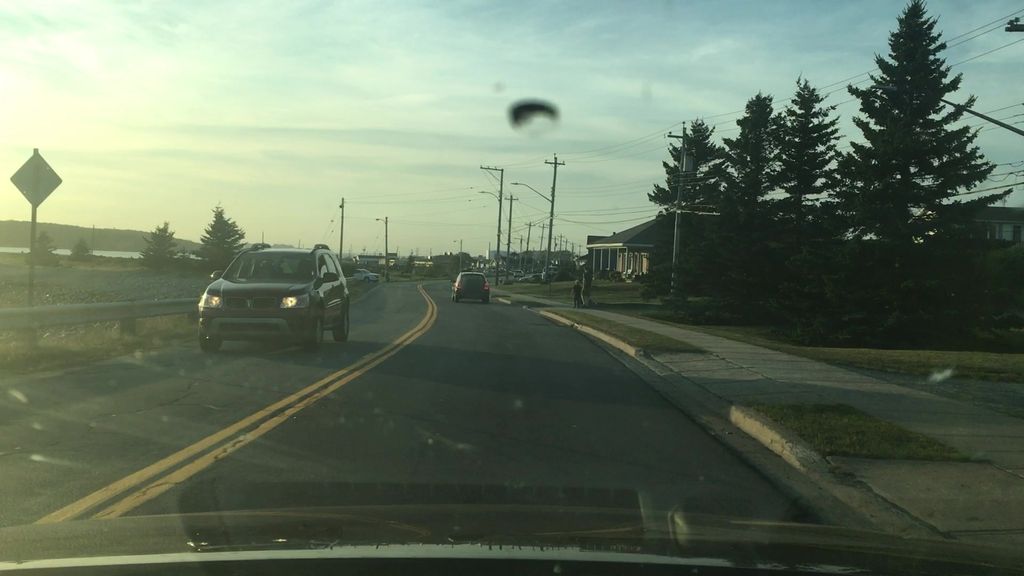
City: halifax